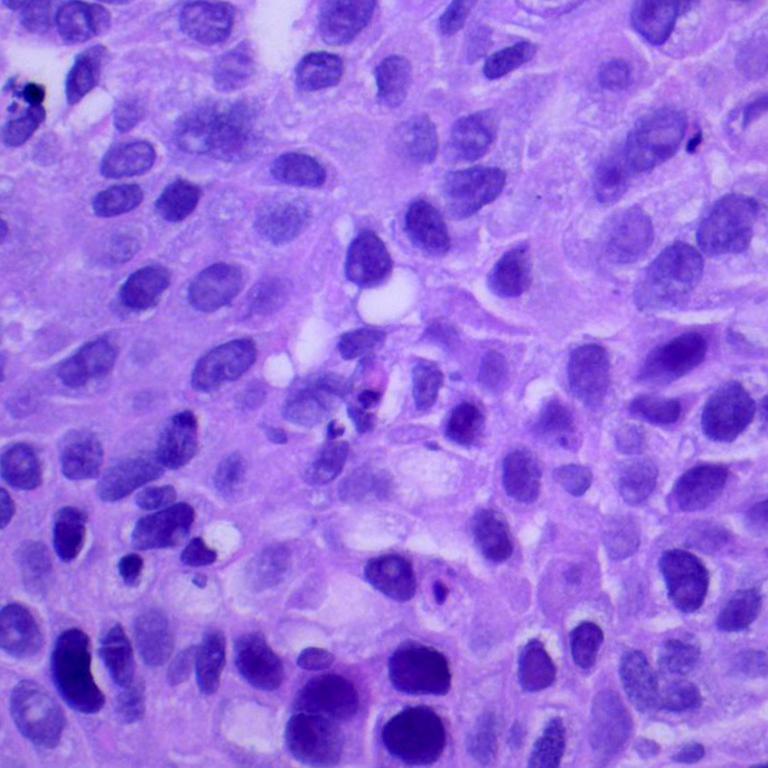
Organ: lung
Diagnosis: squamous carcinomas